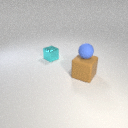
small blue rubber sphere above large brown rubber cube